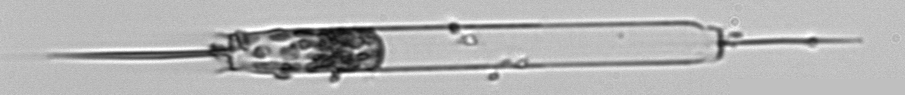
Label: Ditylum_brightwellii